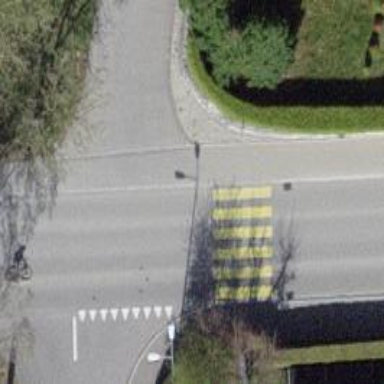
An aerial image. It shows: Marked road crossing.